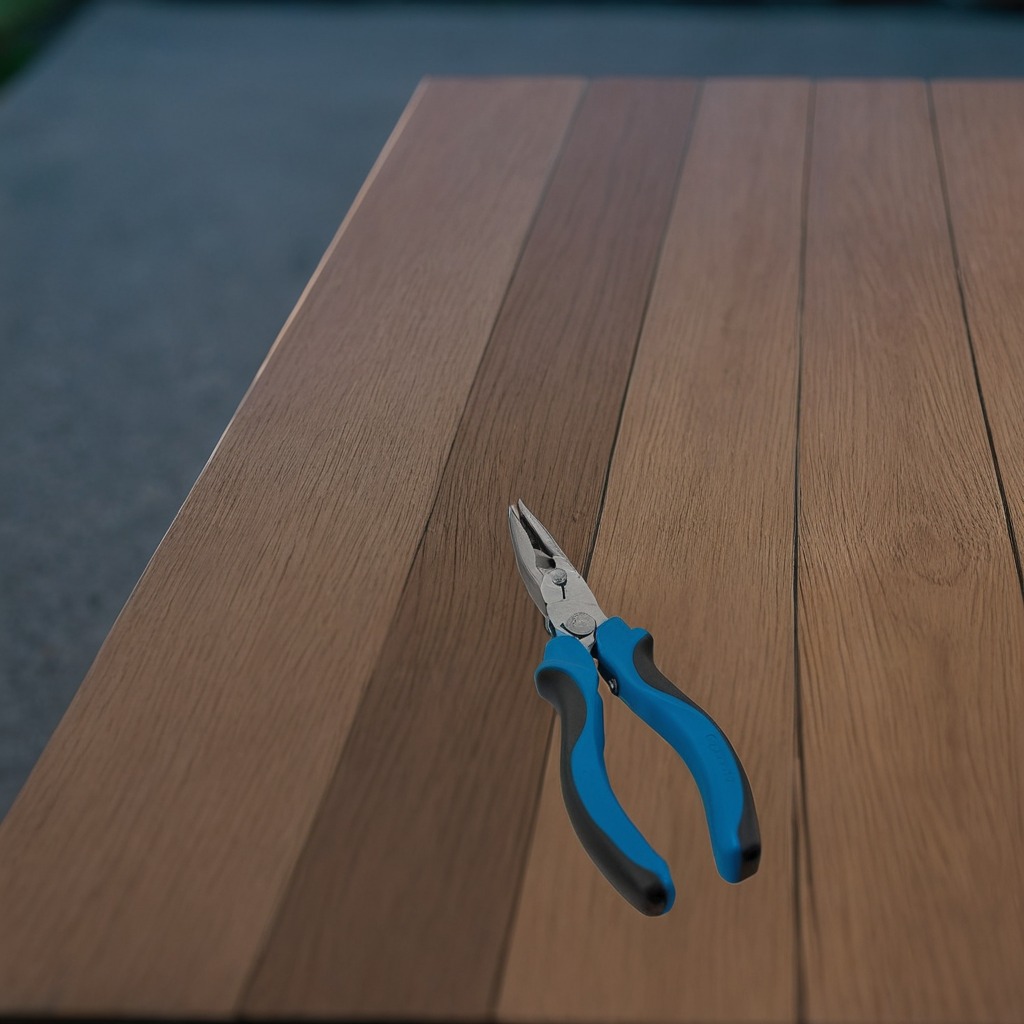
A plier is lying on a table in a small garage at twilight.